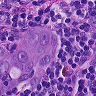
Metastatic tissue present: yes